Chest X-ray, PA view. Patient: 40 years old, sex M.
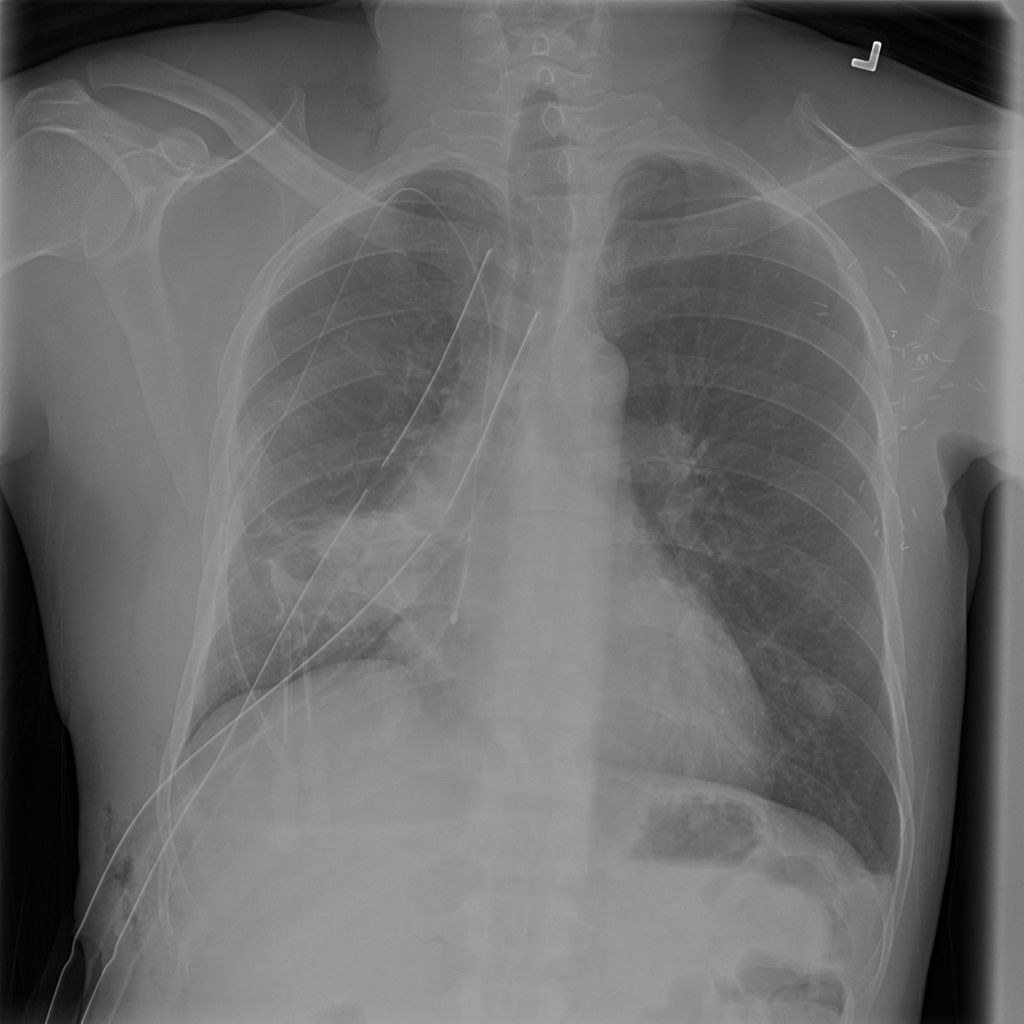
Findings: No Finding